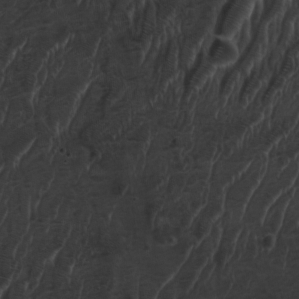
Label: non_frost